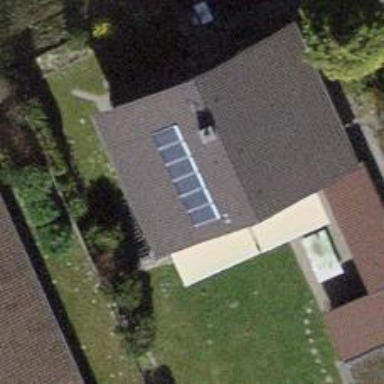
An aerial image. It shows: Solar power generator with photovoltaic panels.